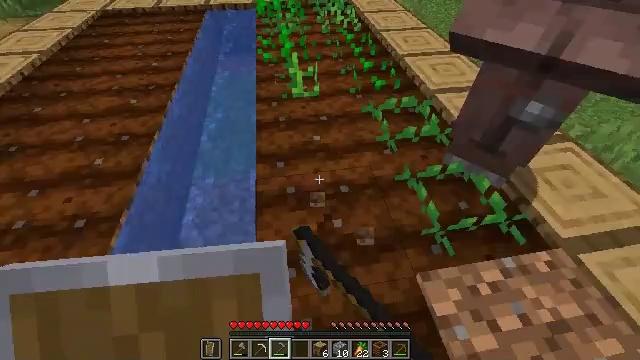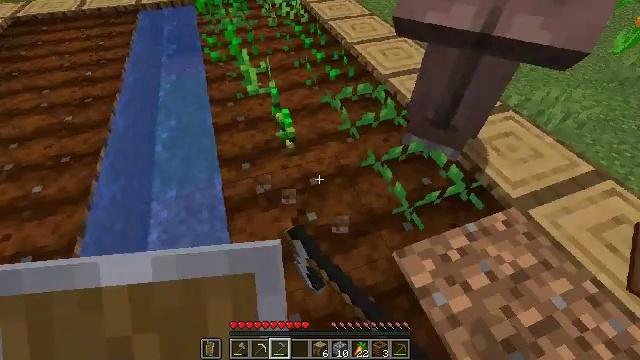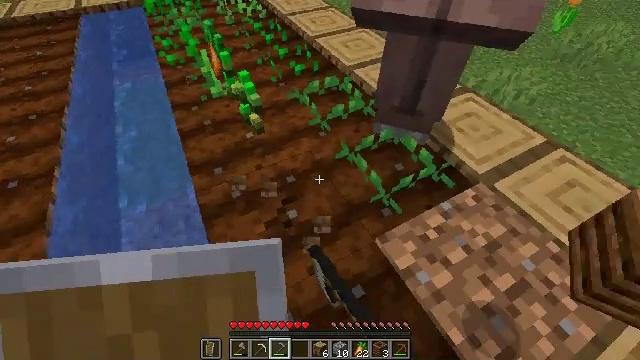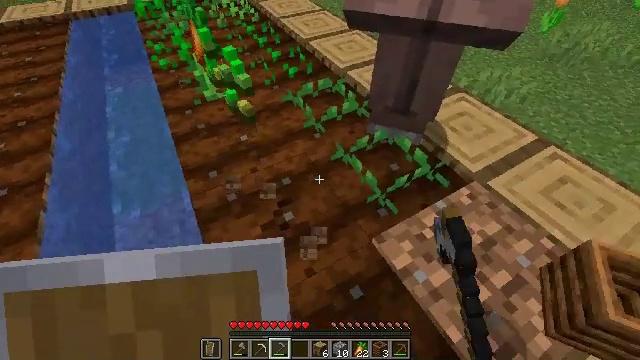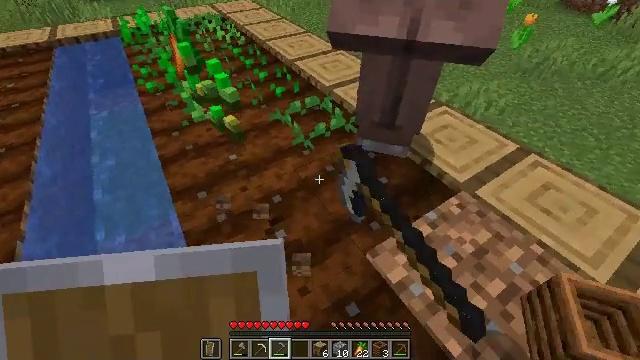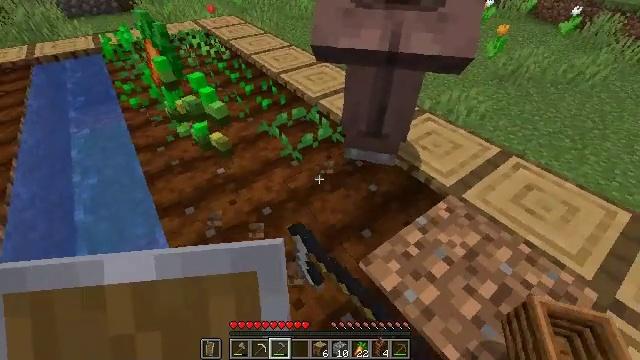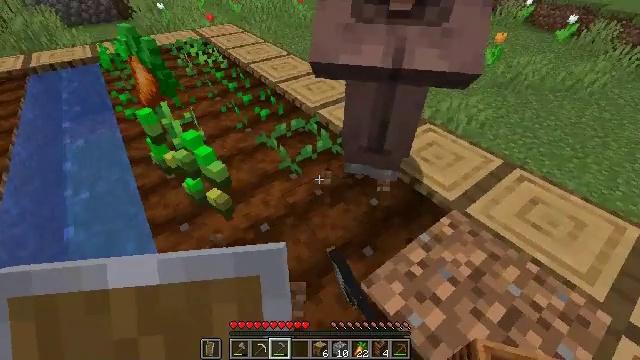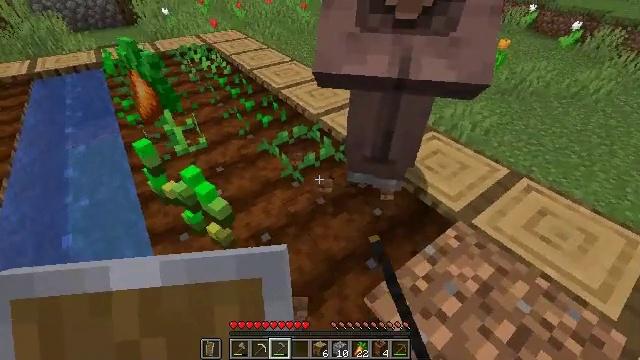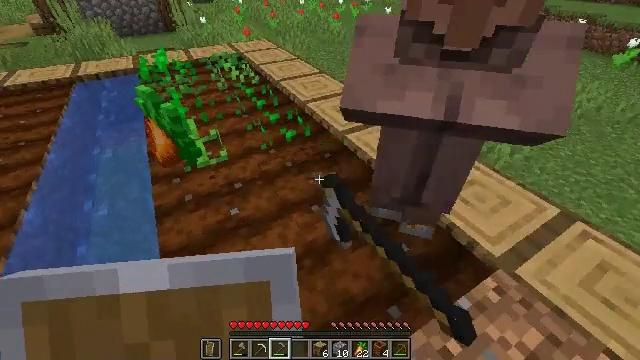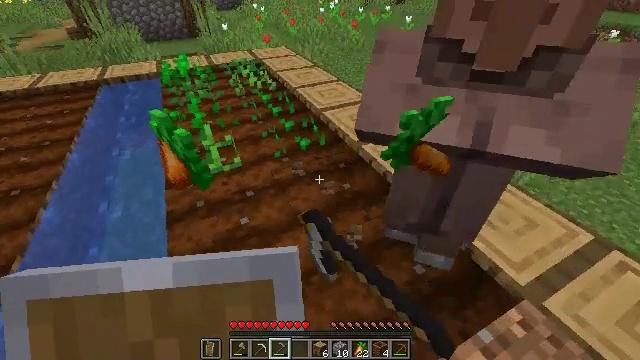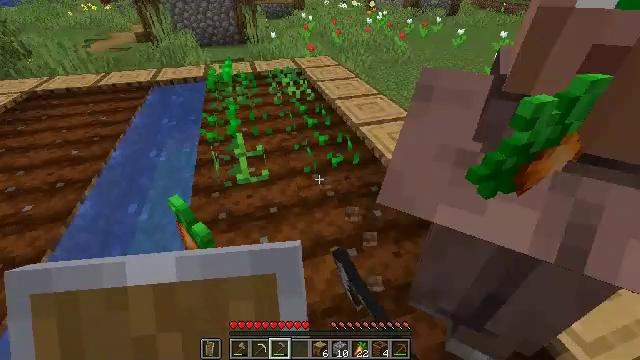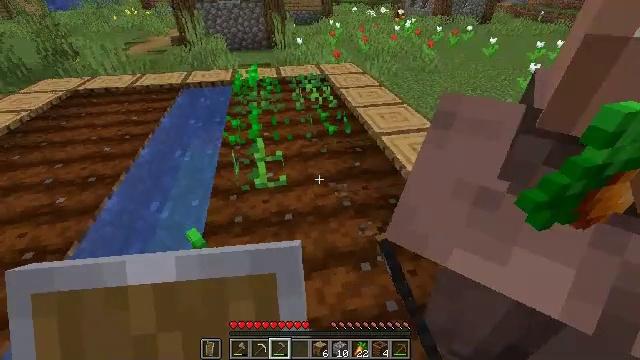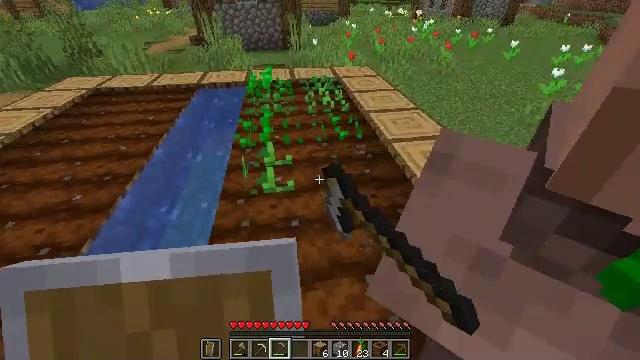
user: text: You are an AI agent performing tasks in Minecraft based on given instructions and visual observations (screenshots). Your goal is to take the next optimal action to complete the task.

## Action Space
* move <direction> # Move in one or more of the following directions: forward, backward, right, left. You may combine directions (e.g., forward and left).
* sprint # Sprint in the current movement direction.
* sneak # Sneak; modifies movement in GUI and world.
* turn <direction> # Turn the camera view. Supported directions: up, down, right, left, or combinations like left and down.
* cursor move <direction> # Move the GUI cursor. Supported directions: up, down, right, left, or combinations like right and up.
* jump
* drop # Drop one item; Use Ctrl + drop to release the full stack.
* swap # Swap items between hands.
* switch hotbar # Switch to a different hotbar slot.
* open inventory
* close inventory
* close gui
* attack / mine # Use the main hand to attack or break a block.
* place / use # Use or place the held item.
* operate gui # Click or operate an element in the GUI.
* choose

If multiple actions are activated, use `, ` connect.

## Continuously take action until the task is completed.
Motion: motion action
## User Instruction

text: Harvest carrots from the farmland.
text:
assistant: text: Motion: turn right and down, attack / mine
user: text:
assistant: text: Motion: turn right, attack / mine
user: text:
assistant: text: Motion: turn right, attack / mine
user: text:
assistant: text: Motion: turn right and up, attack / mine
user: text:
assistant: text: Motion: turn right and up, attack / mine
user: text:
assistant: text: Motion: move forward, turn up, attack / mine
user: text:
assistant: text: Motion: move forward, attack / mine
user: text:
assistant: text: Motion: move forward, turn left and up, attack / mine
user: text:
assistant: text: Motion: move forward, turn left and up, attack / mine
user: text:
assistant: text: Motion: turn left and up, attack / mine
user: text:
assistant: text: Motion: turn left and up, attack / mine
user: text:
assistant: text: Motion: turn left, attack / mine
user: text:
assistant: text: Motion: attack / mine